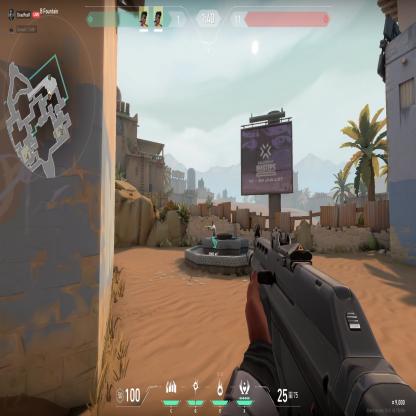
Label: teammate